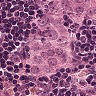
Metastatic tissue present: yes